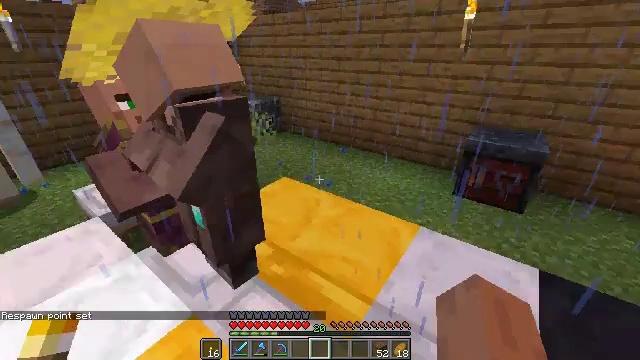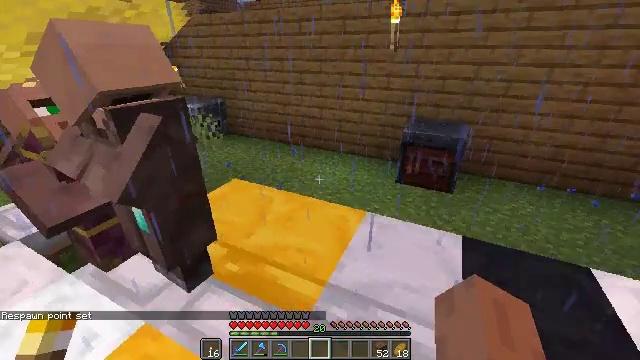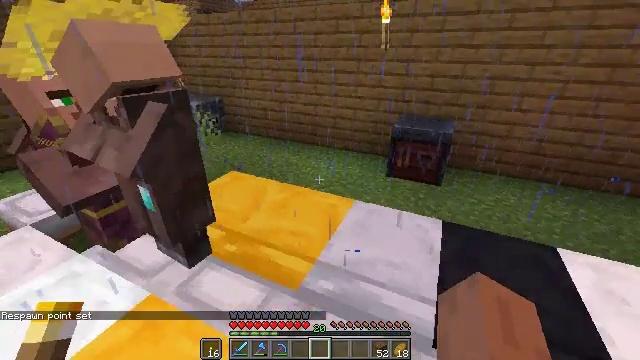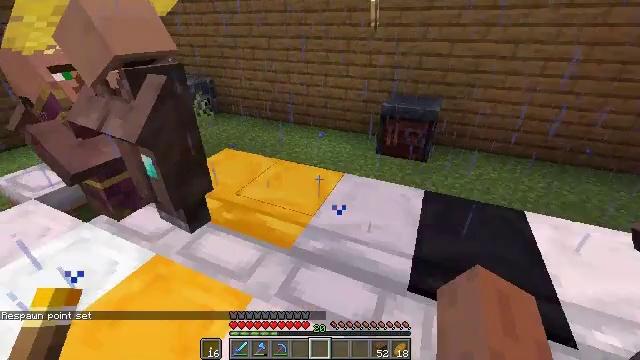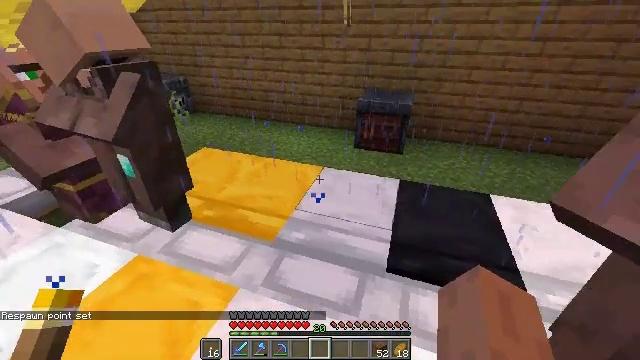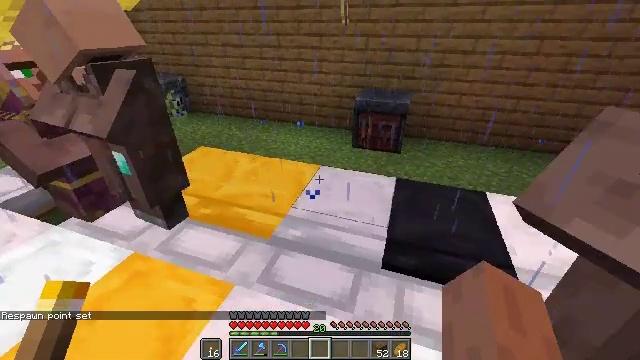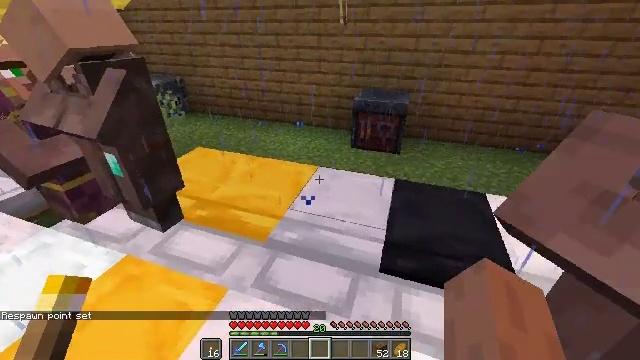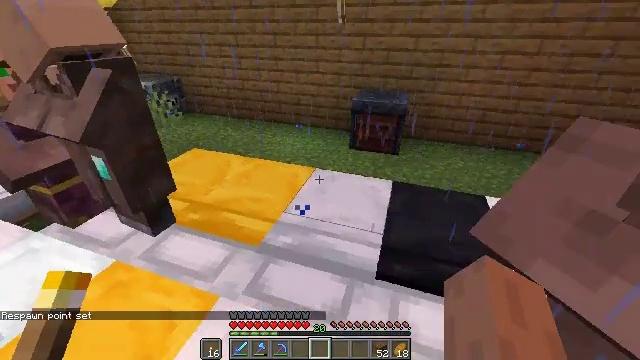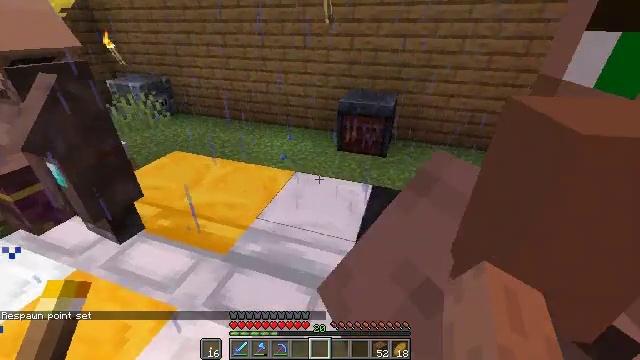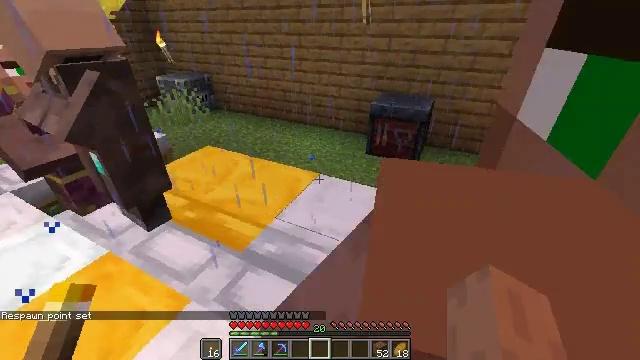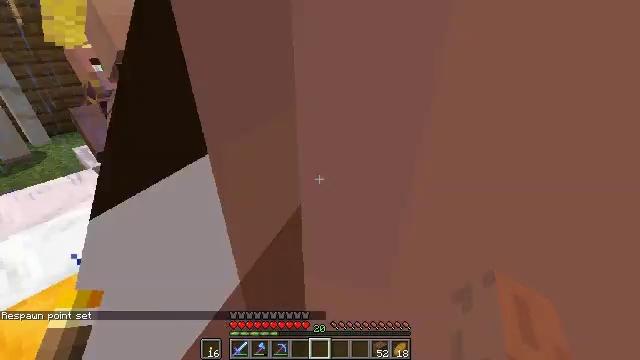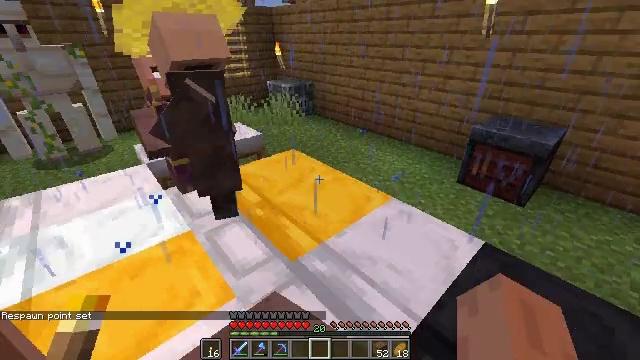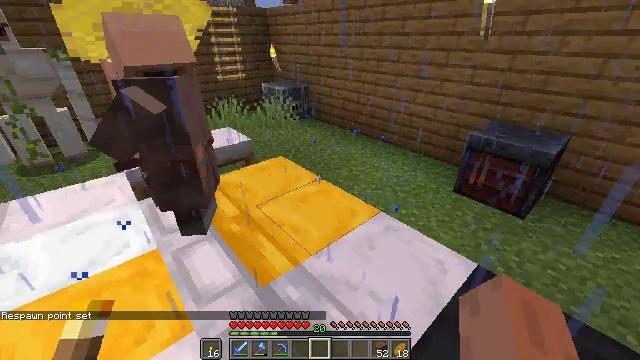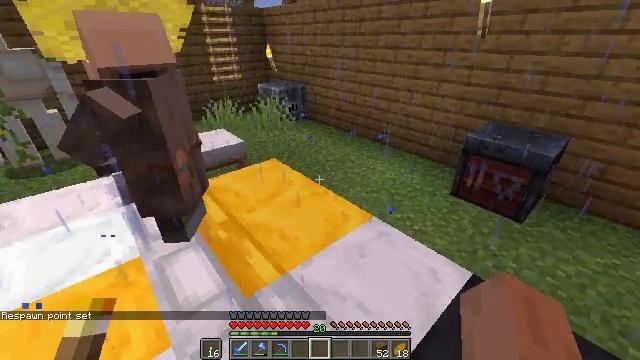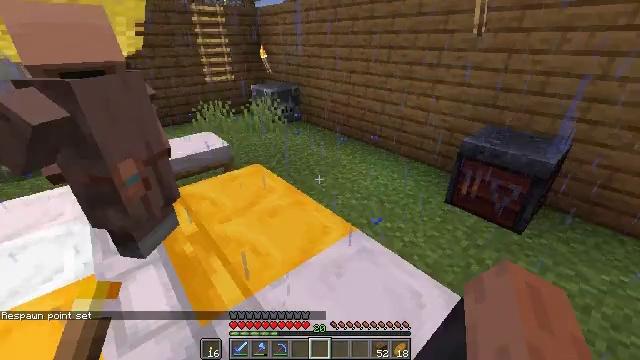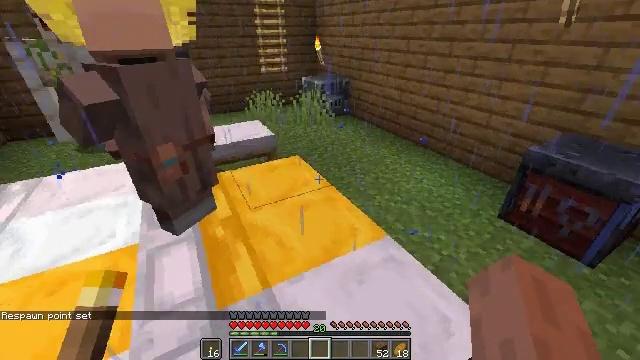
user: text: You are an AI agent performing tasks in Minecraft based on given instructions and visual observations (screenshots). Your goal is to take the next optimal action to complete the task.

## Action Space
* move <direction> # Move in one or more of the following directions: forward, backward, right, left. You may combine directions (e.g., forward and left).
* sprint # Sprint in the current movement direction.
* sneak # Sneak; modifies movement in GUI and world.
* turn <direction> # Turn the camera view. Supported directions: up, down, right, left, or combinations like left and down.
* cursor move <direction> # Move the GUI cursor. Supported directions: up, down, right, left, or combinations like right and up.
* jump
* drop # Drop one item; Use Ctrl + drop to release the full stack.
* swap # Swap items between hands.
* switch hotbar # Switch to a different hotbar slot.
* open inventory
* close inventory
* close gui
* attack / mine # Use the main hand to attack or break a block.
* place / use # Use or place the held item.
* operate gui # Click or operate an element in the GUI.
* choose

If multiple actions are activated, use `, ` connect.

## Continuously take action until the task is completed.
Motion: motion action
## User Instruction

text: Drop a bread.
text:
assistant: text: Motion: move back, turn right
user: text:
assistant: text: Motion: move back
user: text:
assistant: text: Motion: move back, turn right and down
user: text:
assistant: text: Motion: turn right
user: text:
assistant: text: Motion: no_op
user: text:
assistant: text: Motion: no_op
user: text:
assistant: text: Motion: move right
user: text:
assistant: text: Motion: move right
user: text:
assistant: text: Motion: move forward and move right, turn left
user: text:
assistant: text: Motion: move forward and move right, turn left
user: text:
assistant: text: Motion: move forward and move right, turn left and up
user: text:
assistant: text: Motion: move forward and move right
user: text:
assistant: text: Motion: move forward and move right
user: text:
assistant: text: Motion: move forward and move right
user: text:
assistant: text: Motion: move forward and move right, turn left and down
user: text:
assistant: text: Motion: move forward and move right, turn left
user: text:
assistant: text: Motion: move forward, turn left
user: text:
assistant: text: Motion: move forward
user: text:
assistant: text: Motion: move forward
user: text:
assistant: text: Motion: move forward
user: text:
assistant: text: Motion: no_op
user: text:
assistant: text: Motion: no_op
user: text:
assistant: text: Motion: no_op
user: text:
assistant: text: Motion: move right
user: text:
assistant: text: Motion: move right
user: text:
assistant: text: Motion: move right
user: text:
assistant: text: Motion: move right
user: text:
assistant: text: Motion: move right
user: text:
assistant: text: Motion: no_op
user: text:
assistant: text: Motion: turn left and up